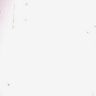
Metastatic tissue present: no